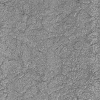
Atmospheric dust classification: not_dusty